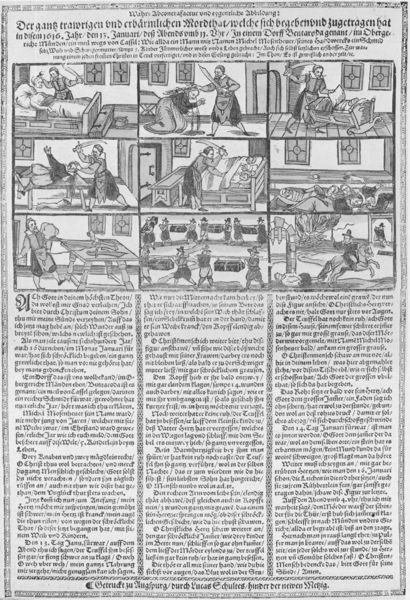
Titel: Wahre Abcontrafactur vnd eygentliche Abbildung
Künstler: Lucas Schultes
Standort: Wolfenbüttel
Institution: Herzog August Bibliothek
Schlagwörter: kopf, mann, schlaf, weiß, frauen, menschen, fenster, frau, grau, männer, raum, schwarz, tisch, tür, zeichnung, zimmer, haus, architektur, bibel, geschichte, köpfen, messer, mord, rahmen, tod, tot, tragen, bild, felder, kind, blatt, bauern, pferd, reiter, schrift, bilder, papier, schrank, kisten, türen, grafik, graphik, spalten, baby, rand, figuren, gewalt, homme, bett, deutsch, palmwedel, stube, wedel, junge, bauer, tor, rechtecke, buch, druck, comic, radierung, stich, blanc, noir, seite, illustration, satire, schwarzweiß, schwert, schwerter, säbel, text, zeitung, bericht, buchstaben, knien, schlag, strafe, waffe, initiale, überschrift, literatur, worte, kiste, hausfrau, räume, bleiglas, buchdruck, buchseite, seiten, handwerker, brief, töten, zeilen, kupferstich, gravure, abfolge, szenen, erschlagen, fraktur, letter, épée, mörder, neun, allemand, wiege, abbildungen, meurtre, dessin, latin, einblattdruck, abschnitte, prügel, erzählung, bildergeschichte, folter, travail, spalte, folge, majuskel, darstellungen, illustrationen, inkunabel, erzählen, abschnitt, ablauf, bilderfolge, buchdrucj, felser, gesetz, kindermord, morde, reige, strafen, totschlag, wiegendruck, züchtigen, impression, noir et blanc, arme, morden, livre, diable, punition, exécution, texte, pfert, page, écriture, lettre, moritat, dreispaltig, kanker, aldruck, brigand, säble, vignettes, allemad, écrits, säbe